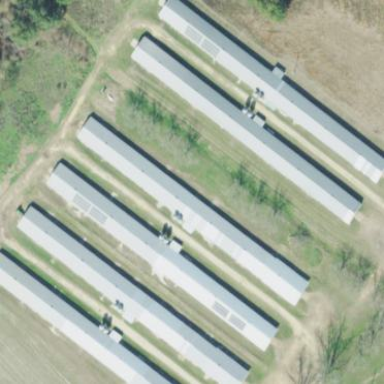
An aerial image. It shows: Poultry farmyard is depicted in the image.